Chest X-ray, PA view. Patient: 55 years old, sex F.
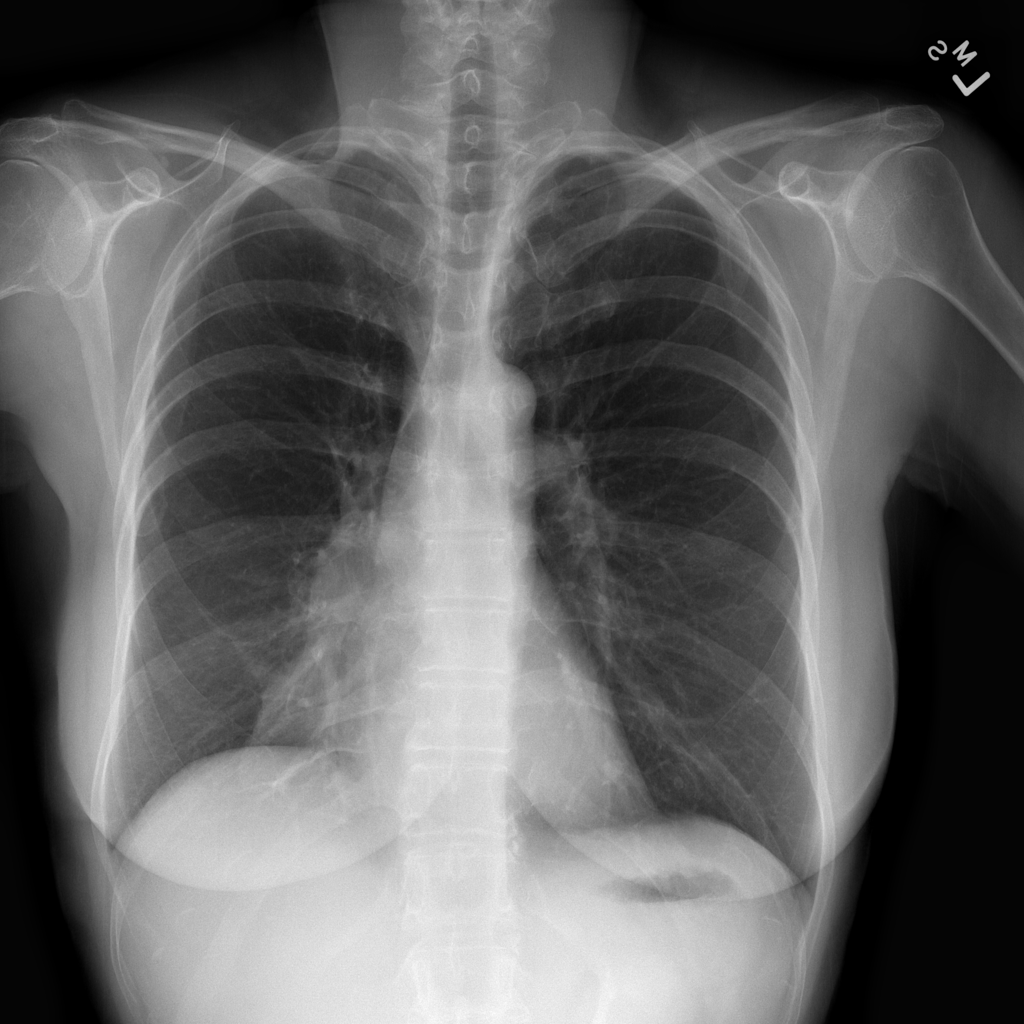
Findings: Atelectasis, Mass